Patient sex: M
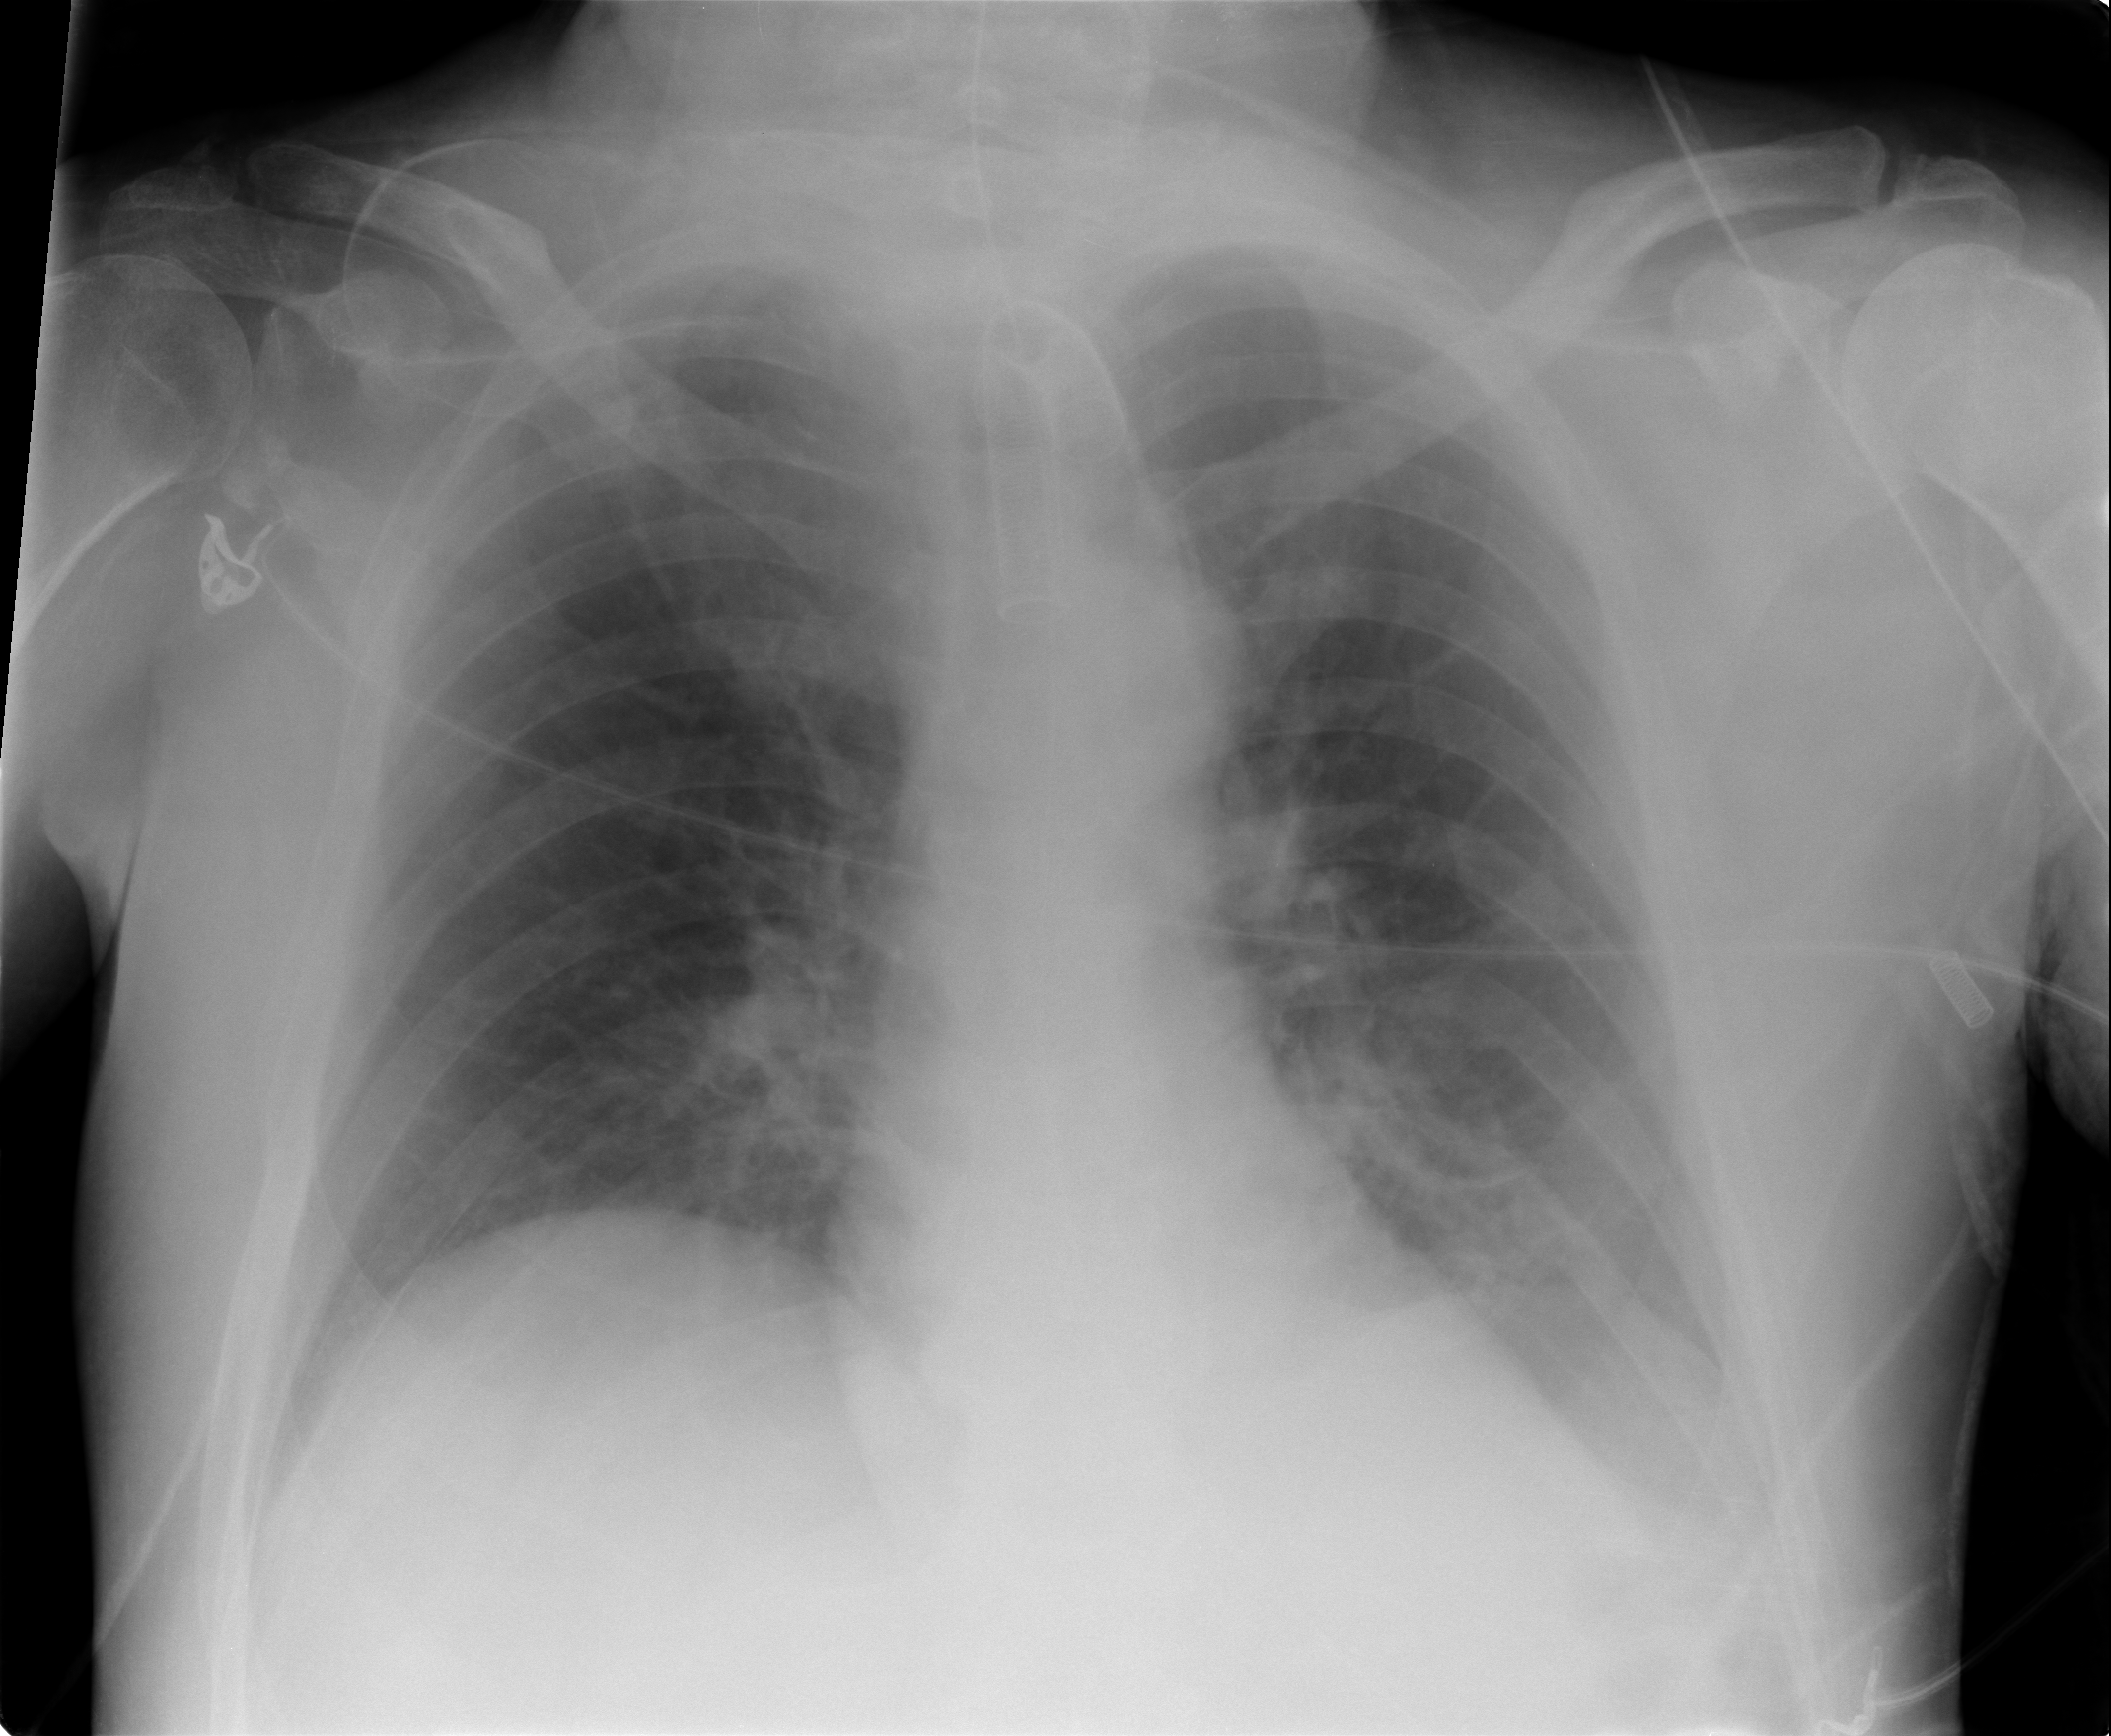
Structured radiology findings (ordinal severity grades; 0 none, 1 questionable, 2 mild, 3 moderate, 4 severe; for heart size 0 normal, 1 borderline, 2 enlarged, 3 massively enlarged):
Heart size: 0
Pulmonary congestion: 0
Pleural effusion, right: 0
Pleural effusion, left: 2
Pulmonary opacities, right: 0
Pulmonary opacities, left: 0
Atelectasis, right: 0
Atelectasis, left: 2